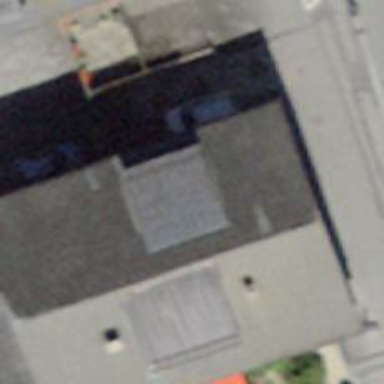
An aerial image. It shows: Café that also functions as bakery.